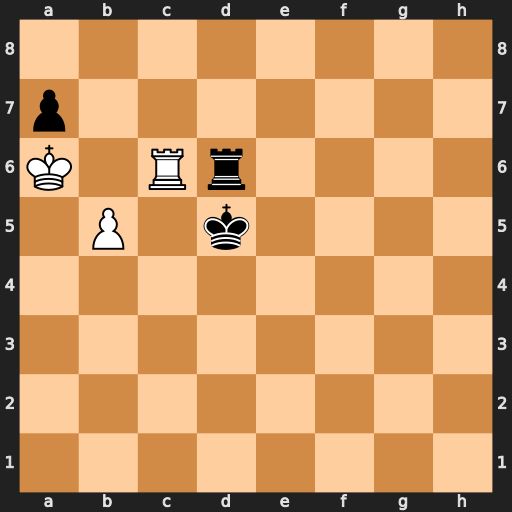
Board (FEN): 8/p7/K1Rr4/1P1k4/8/8/8/8
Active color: w
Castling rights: -
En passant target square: -
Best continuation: Rxd6+ Kxd6 Kxa7